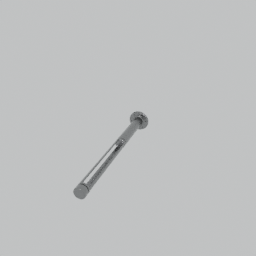
Label: lighting